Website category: university
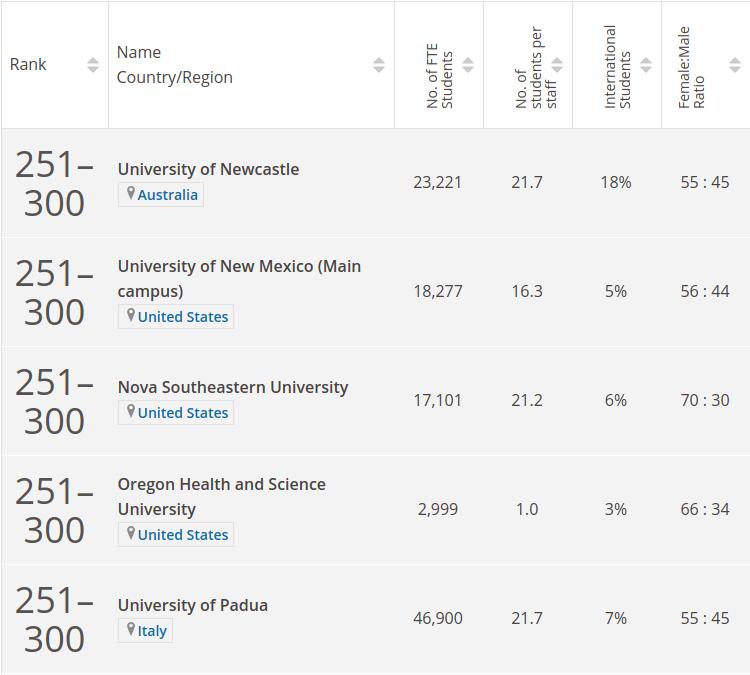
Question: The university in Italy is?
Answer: University of Padua

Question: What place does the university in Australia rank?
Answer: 251300

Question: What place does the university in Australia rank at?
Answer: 251300

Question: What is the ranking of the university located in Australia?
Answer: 251300

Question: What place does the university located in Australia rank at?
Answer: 251300

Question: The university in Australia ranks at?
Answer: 251300

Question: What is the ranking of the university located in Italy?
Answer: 251300

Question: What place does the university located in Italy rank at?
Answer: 251300